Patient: sex F, age 65
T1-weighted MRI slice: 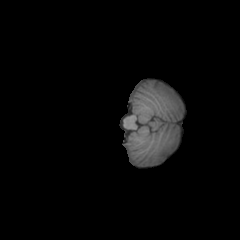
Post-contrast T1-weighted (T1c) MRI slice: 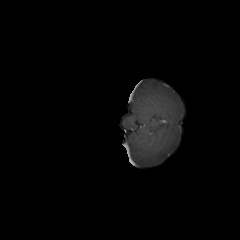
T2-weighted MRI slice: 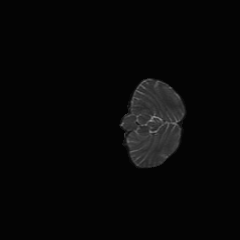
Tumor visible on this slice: no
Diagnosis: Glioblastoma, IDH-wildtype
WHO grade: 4